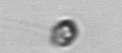
Label: flagellate